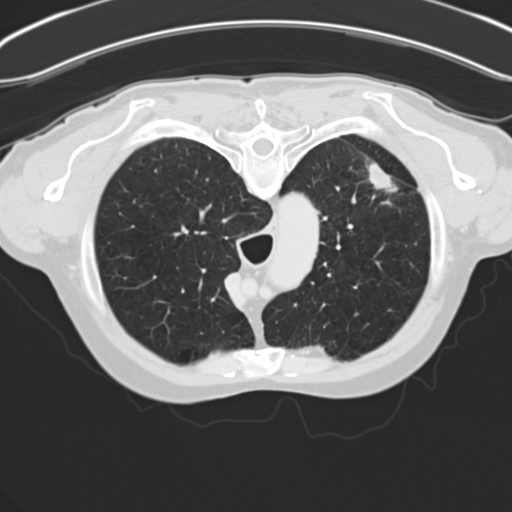
Survival: Short